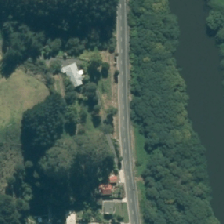
Land cover: urban_build_up